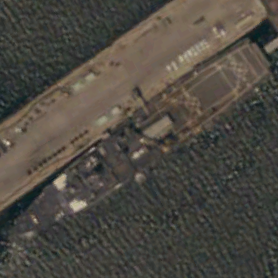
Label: combat